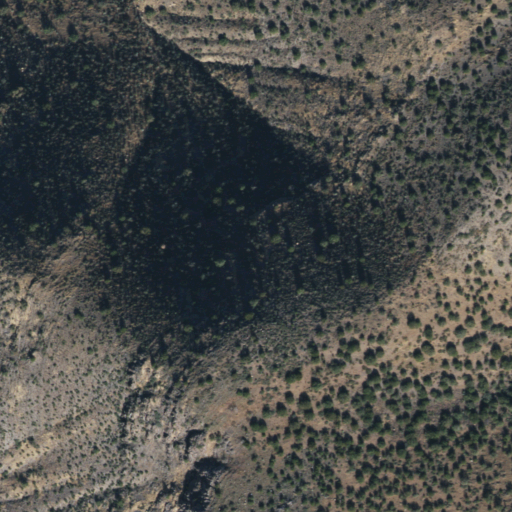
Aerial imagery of mountain in Arizona named Blackjack Mountains containing only shrub